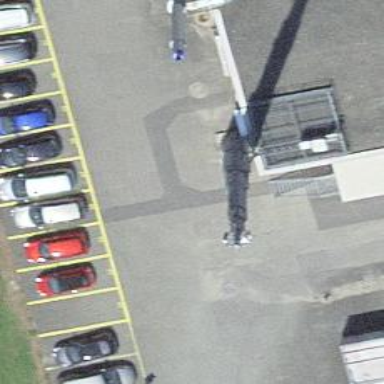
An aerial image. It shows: Man-made mast used for communication purposes.